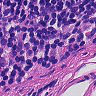
Metastatic tissue present: no